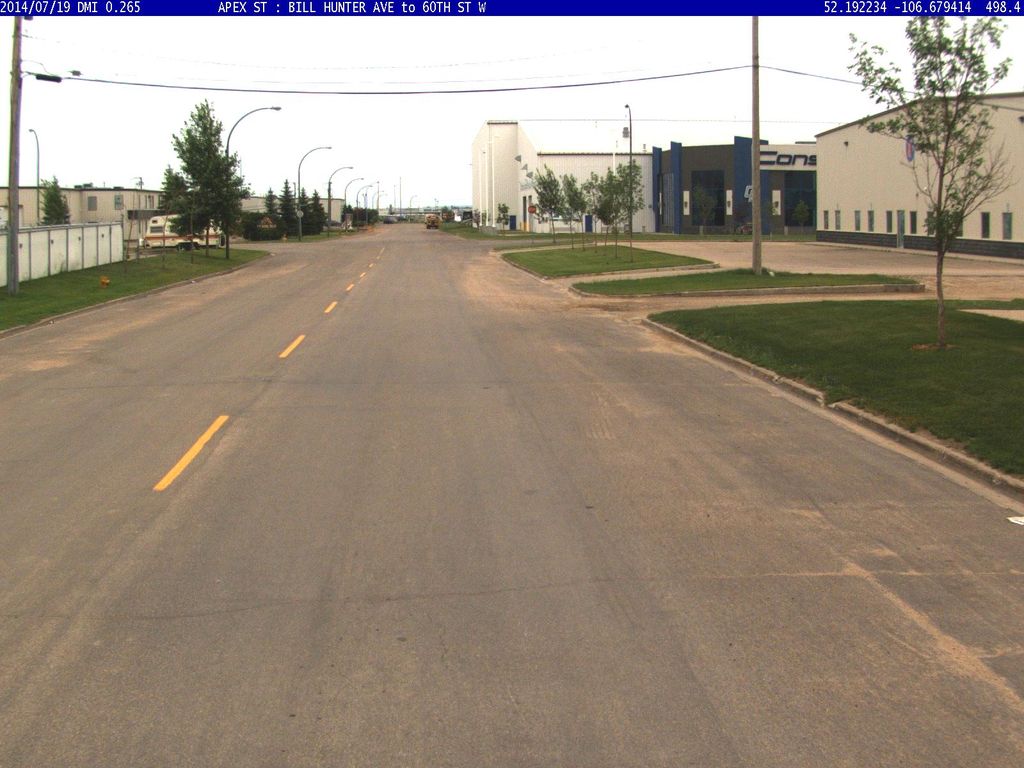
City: saskatoon